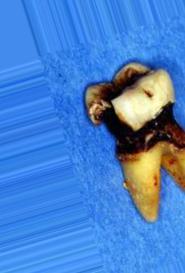
Condition: Tooth Discoloration